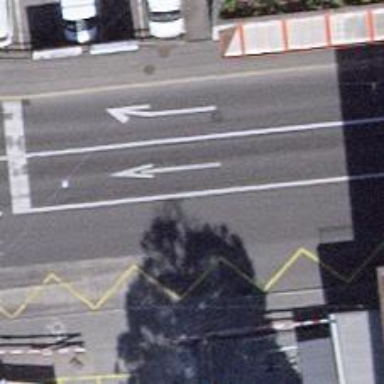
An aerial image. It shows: Trolleybus stop position for public transport.